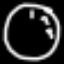
Label: clock